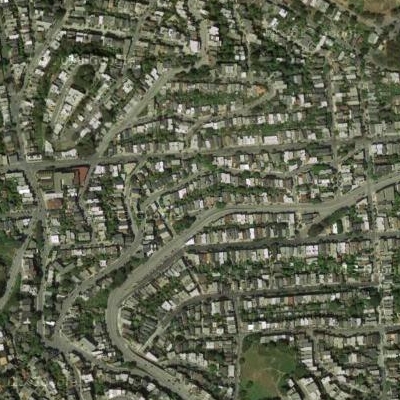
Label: fResident